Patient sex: M
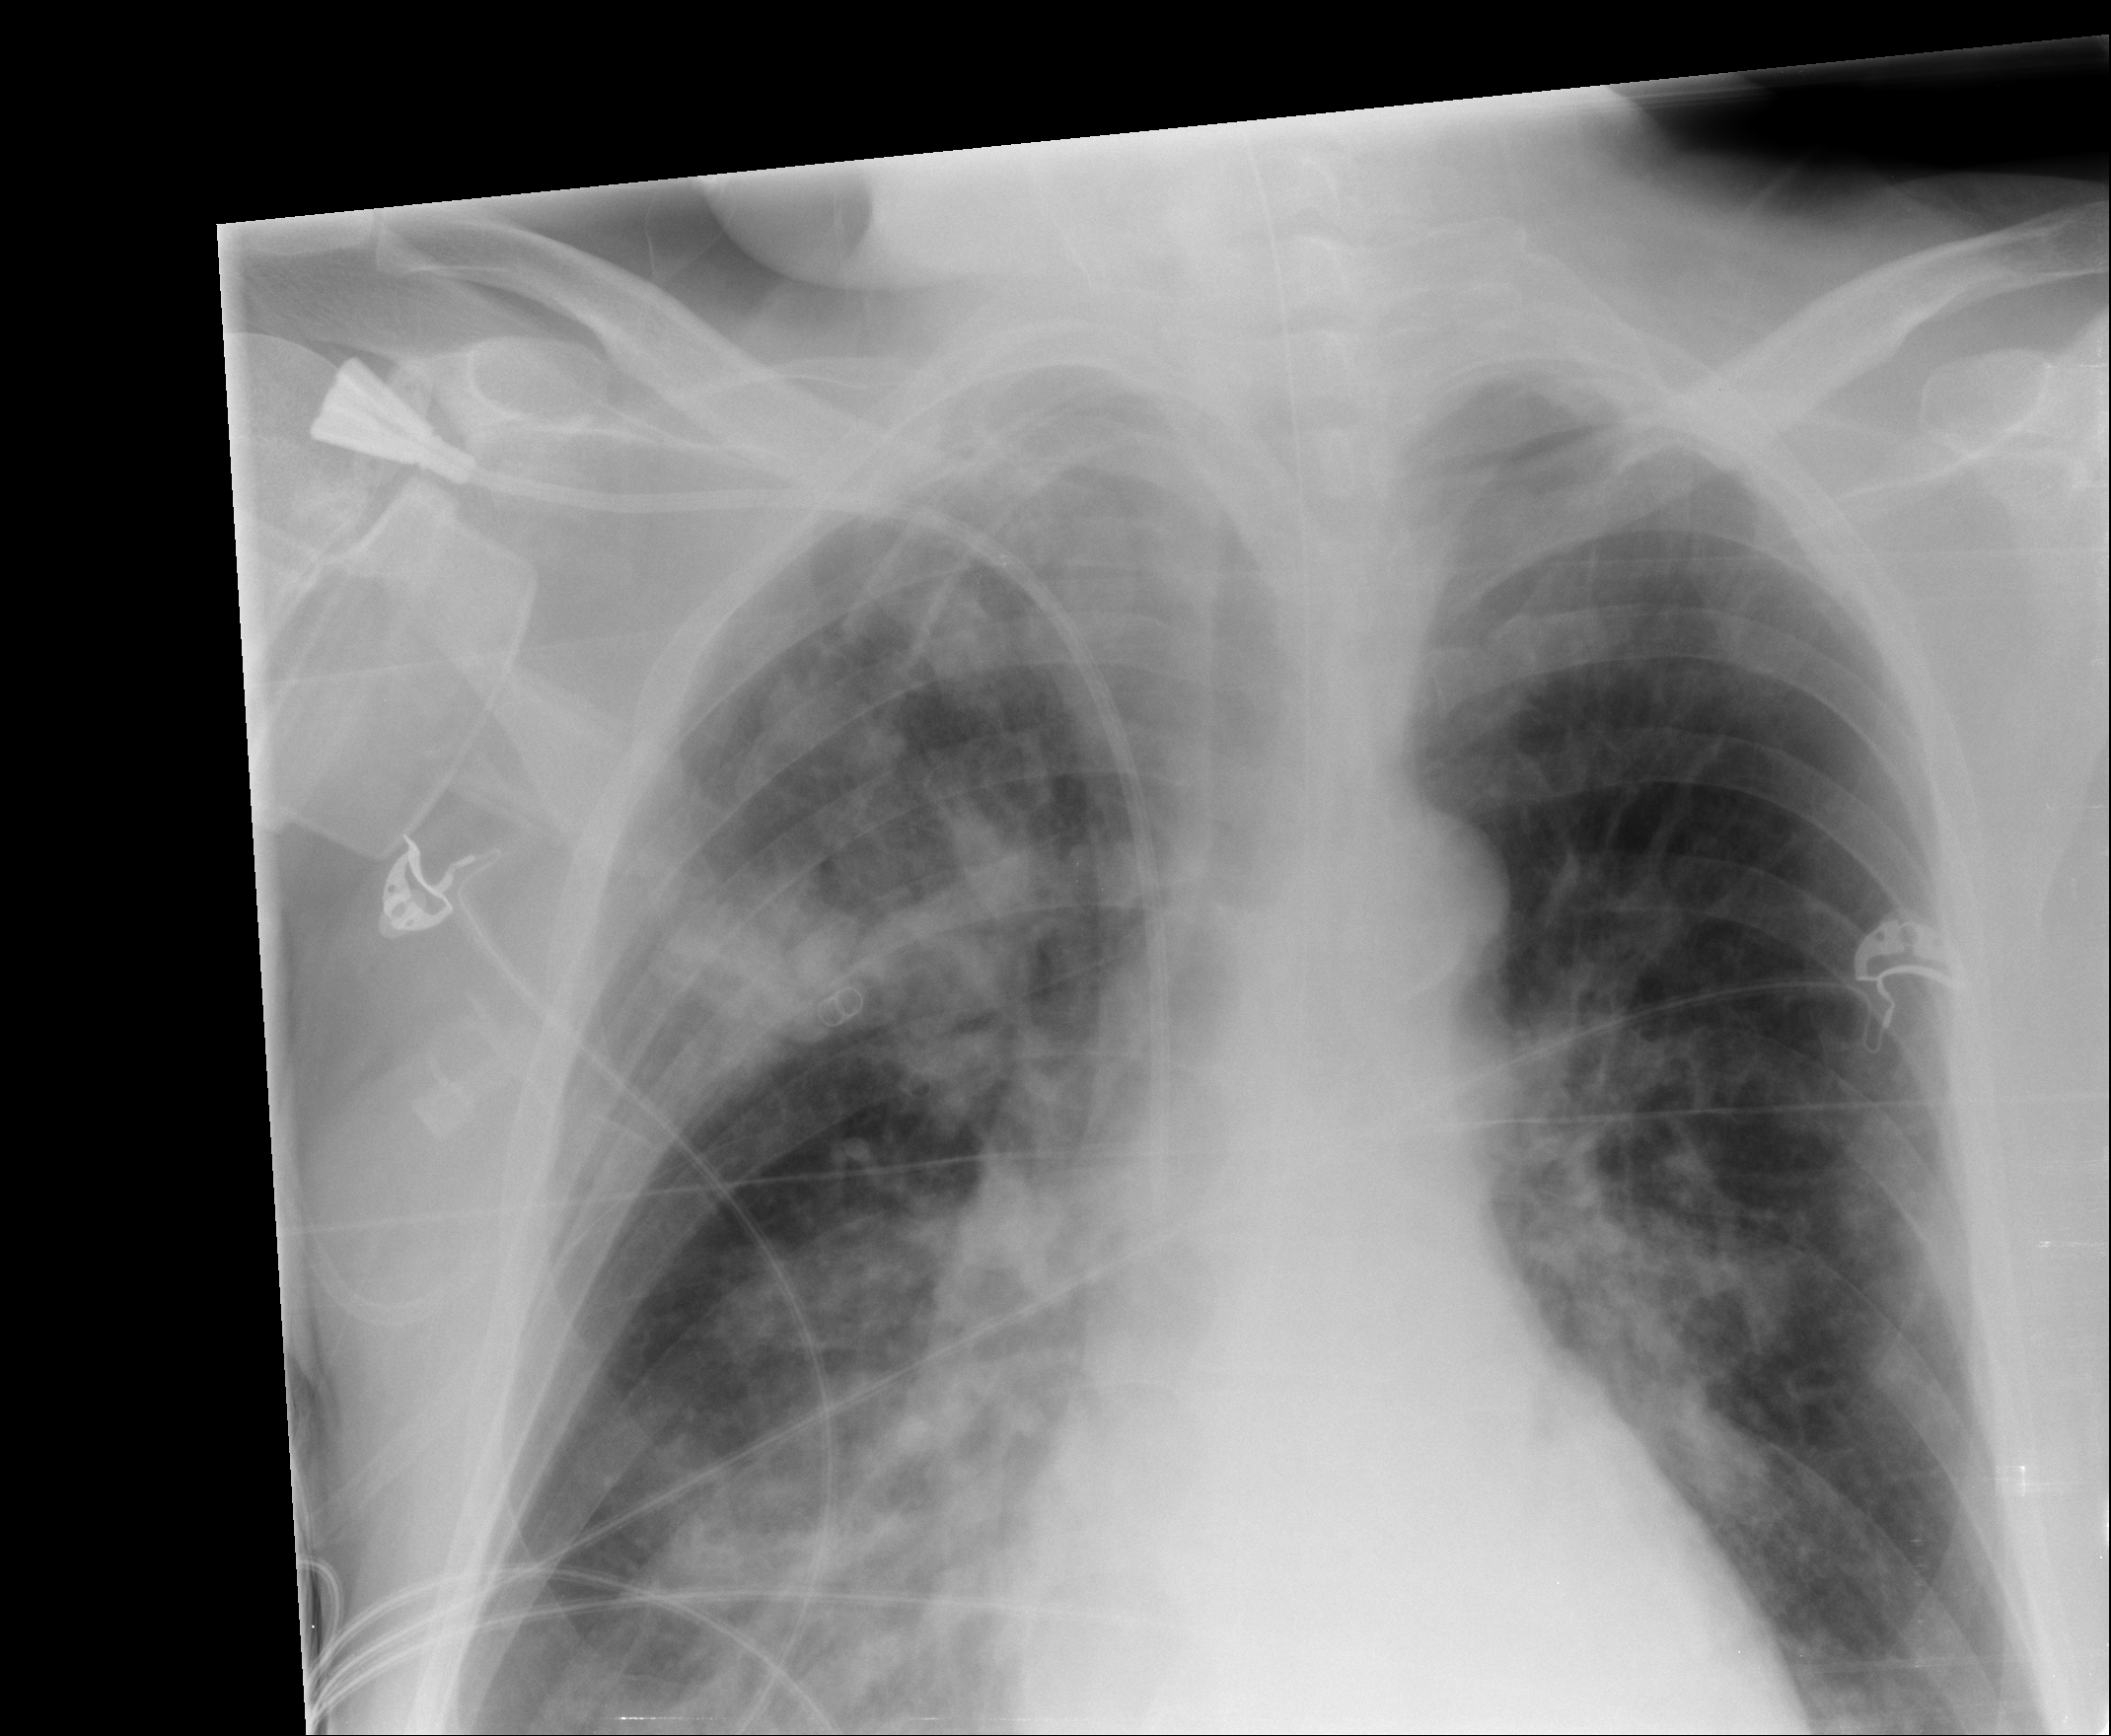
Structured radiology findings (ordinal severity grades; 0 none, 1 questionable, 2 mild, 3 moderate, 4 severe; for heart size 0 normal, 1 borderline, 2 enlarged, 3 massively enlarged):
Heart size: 0
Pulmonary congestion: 0
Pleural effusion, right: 0
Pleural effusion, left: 0
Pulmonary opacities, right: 3
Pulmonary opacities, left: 2
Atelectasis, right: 2
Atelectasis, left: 0